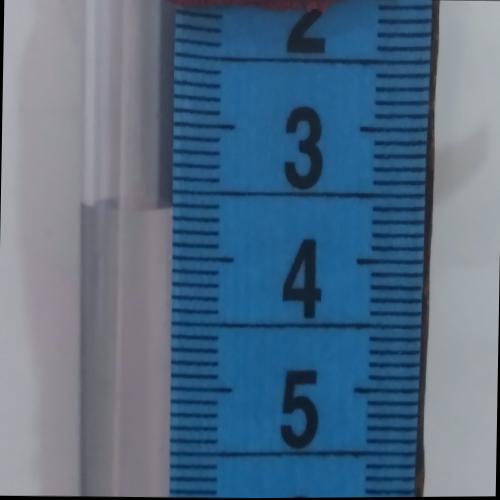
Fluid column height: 3.6 cm